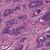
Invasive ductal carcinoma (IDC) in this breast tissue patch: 1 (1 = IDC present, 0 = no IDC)